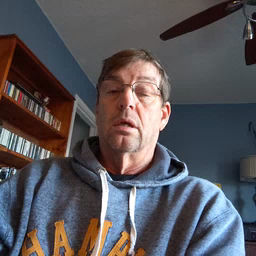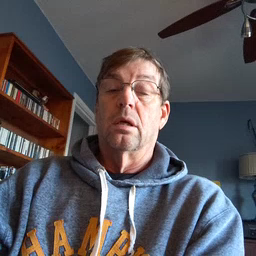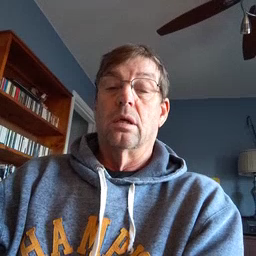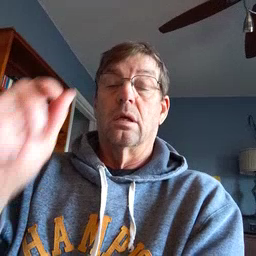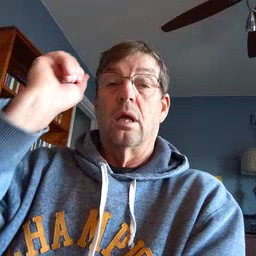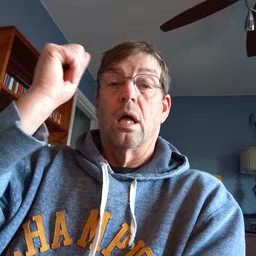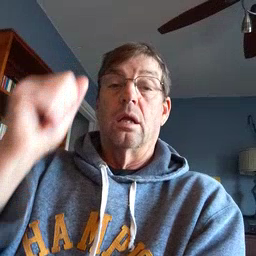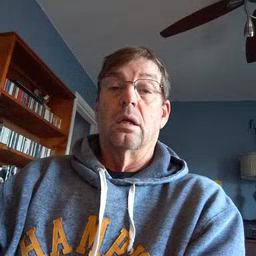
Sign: aunt